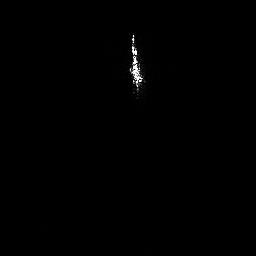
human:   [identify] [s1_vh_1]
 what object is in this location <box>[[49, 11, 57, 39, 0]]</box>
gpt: <ref>1 medium ship at the top</ref>